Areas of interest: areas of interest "North China Electric Power University First Campus Hospital"
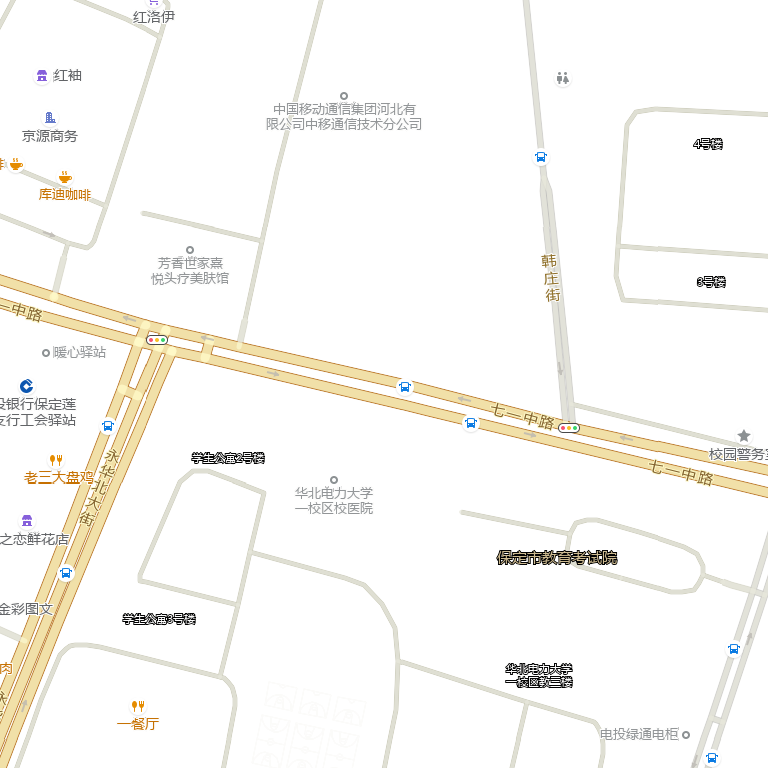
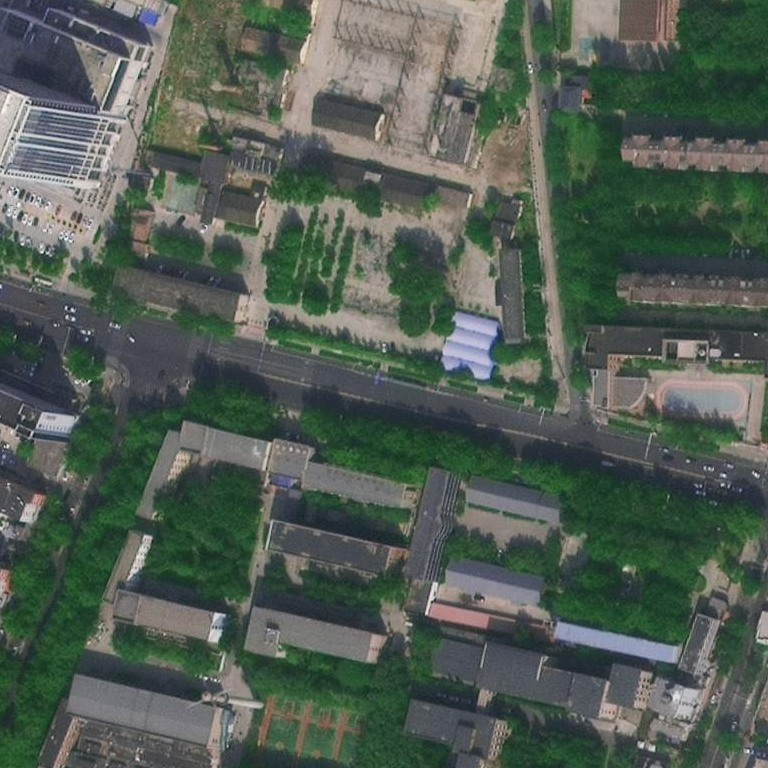